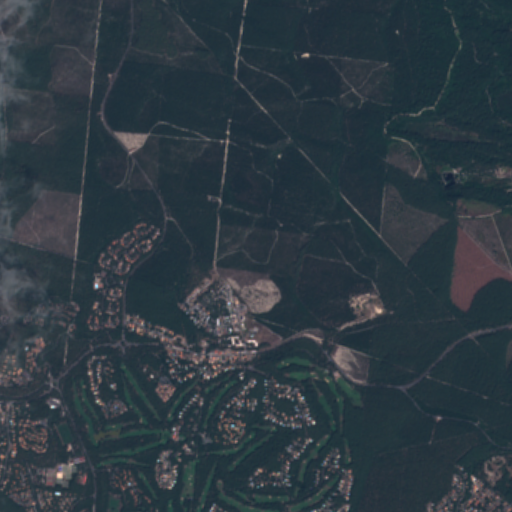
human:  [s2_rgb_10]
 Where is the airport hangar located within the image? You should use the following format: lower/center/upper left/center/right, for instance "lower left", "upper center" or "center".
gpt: The airport hangar is located in the center of the image.
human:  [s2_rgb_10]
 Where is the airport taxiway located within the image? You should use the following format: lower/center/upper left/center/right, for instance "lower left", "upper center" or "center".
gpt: The airport taxiway is located in the center of the image.
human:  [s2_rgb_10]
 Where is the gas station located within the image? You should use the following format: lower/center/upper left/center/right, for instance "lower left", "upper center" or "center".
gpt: The gas station is located in the lower center of the image.
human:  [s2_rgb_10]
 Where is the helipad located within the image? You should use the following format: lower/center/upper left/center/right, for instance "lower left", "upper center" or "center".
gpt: The helipad is located in the center of the image.
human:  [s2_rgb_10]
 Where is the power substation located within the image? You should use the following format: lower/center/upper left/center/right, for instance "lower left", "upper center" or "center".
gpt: The power substation is located in the lower left of the image.
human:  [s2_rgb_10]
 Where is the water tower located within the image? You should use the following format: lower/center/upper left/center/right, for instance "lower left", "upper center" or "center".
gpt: The water tower is located in the lower right of the image.
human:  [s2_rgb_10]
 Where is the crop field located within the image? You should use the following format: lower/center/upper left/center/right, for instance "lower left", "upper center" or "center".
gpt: There is no crop field in the image.